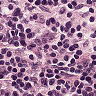
Metastatic tissue present: no